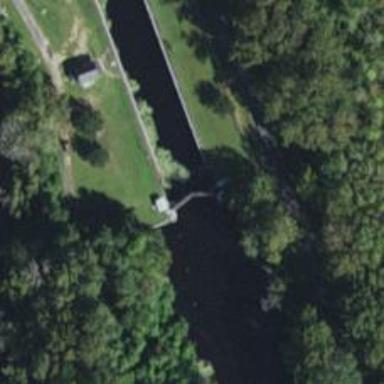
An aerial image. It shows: Lock gate along waterway.